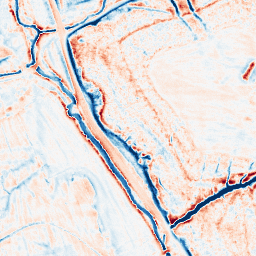
Category: edge_preserving
Decomposition family: anisotropic_diffusion
Decomposition parameters: iterations: 50
kappa: 100
gamma: 0.1
Upsampling method: sinc_blackman
Upsampling parameters: scale: 2
kernel_size: 16
Upsampling scale: 2